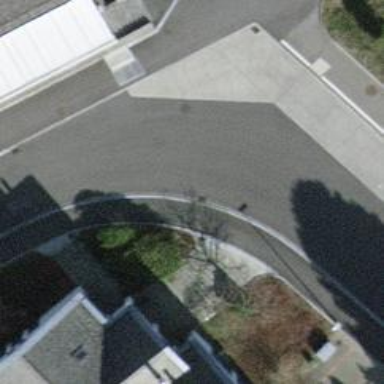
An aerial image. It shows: Residential road with asphalt surface and sidewalks on both sides.